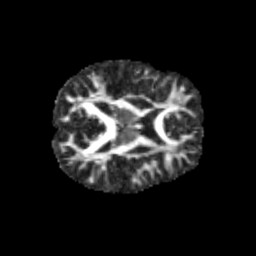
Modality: FA
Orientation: axial
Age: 13
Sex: male
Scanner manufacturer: siemens
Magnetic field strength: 3 T
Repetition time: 3.8 s
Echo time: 0.07 s